Question:
I'm trying to do this exercise like this:
'''
(defconstant *family-tree*
'((father Barack Pat) (mother Michelle Pat)
(father GeorgeW Peter) (mother Laura Peter)
(father GeogerH James (mother Barbara James)
(father Bill Jane) (mother Hillary Jane)
(father James Mark) (mother Jane Mark)
(father Peter Mary) (mother Pat Mary)
(father Mark John) (mother Mary John))))
'''
But I'm not sure if this is the best way. Moreover, I have no idea how to create the function "parents" and "grandparents". I really appreciate any help. Thanks
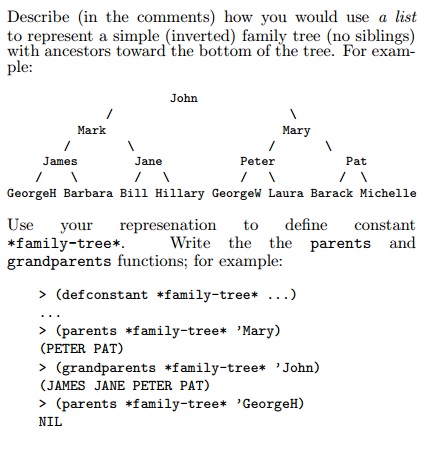
Answer: You might want to start with baby steps:
'''
(defun make-person (name &optional father mother)
(cons name (cons father mother)))
'''
Now you can create your family tree:
'''
(defconstant *family-tree*
(make-person 'john
(make-person 'mark
(make-person 'james
...)
(make-person 'jane
...))
(make-person 'mary
(make-person ...)
(make-person ...))))
'''
Finding a person in the tree requires recursion:
'''
(defun find-person (tree name)
(if (eq (car tree) name)
tree
(or (find-person (cadr tree) name)
(find-person (cddr tree) name))))
'''
where you can actually replace 'cadr' with 'father-tree' and 'cddr' with 'mother-tree'.
(you can also define 'tree-name' to call 'car').
Finding parents and grandparents should now be easy:
'''
(defun parents (tree name)
(let ((person (find-person tree name)))
(list (caadr person) ; or (tree-name (tree-father person))
(caddr person)))) ; or ...
'''